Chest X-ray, PA view. Patient: 70 years old, sex F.
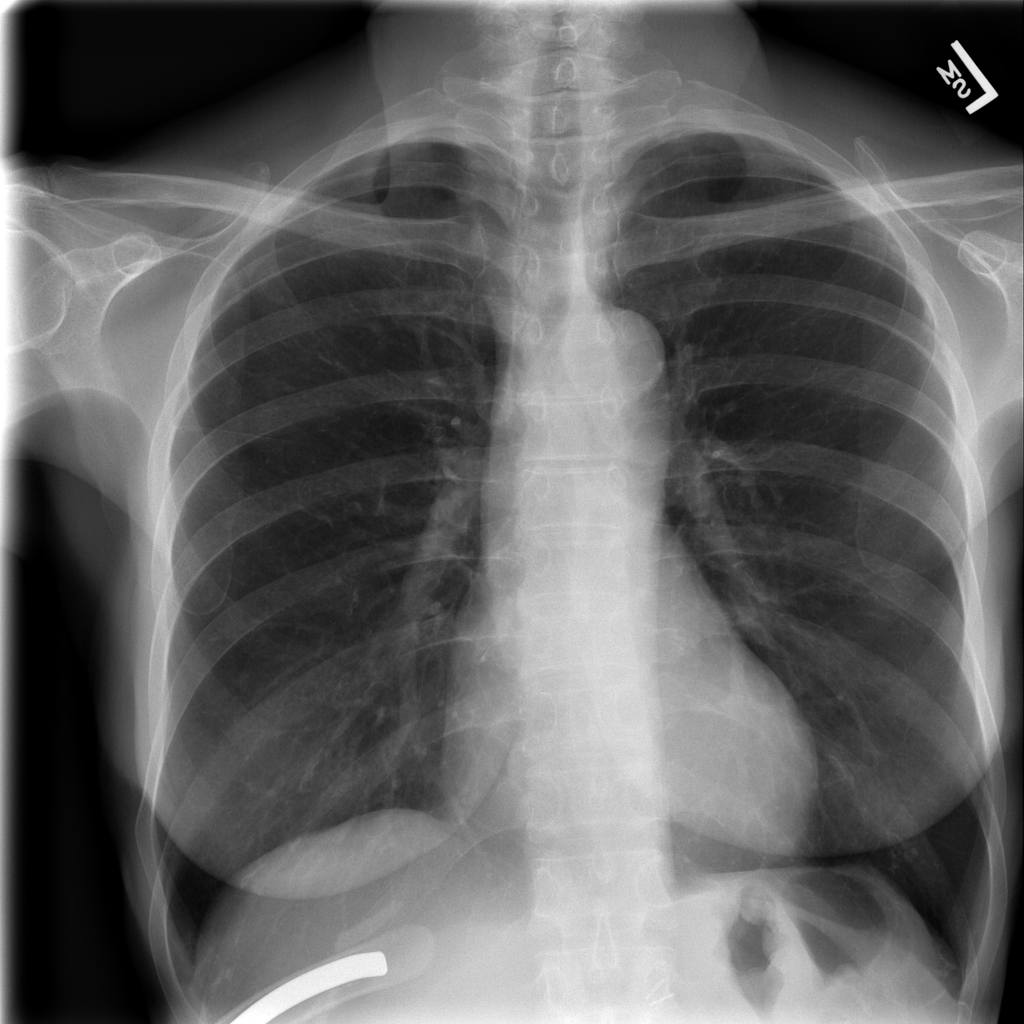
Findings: No Finding